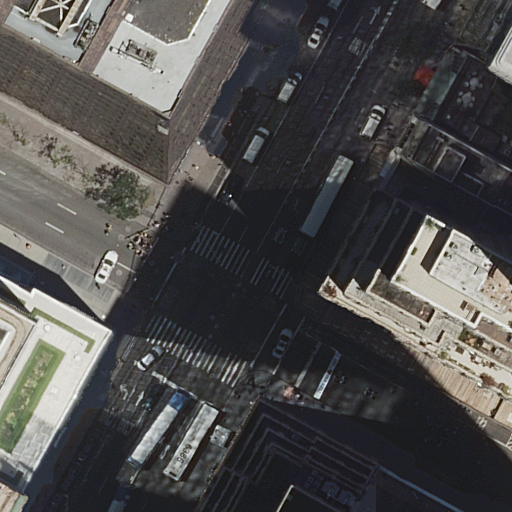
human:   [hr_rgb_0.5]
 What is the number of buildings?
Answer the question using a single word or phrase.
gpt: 10

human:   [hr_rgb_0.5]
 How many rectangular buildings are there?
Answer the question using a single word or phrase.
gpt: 6

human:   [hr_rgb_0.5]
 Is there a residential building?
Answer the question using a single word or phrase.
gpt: yes

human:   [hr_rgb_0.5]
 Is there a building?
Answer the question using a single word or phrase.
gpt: yes

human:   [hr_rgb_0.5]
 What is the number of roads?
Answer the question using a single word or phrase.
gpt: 5

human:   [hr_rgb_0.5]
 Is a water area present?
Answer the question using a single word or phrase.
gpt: no

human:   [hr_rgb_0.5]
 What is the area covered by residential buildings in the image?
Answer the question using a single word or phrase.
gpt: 3439m2

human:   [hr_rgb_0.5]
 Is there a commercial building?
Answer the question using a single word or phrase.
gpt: yes

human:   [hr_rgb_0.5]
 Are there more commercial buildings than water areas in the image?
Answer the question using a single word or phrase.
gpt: yes

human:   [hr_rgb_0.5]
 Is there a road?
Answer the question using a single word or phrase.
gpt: yes

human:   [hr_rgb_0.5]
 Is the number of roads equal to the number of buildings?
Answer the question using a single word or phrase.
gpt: no

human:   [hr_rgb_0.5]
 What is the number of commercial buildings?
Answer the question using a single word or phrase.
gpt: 2

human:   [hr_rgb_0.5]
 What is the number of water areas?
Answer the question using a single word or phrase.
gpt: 0

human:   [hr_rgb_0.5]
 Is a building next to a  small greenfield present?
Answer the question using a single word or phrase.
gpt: no

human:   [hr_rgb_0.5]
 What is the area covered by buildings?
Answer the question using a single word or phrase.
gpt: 5673m2

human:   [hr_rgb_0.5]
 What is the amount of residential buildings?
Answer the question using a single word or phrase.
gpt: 8

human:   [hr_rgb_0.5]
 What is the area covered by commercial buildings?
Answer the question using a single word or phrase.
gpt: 2234m2

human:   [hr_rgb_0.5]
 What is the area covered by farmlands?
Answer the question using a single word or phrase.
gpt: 0m2

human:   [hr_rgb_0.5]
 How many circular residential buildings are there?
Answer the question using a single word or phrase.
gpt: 0

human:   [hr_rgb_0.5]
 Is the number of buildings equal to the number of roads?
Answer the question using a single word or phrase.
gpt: no

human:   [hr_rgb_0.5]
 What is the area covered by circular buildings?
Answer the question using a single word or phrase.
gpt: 0m2

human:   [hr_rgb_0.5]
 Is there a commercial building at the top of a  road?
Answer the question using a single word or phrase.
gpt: yes

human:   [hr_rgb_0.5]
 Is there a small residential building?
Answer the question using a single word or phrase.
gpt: yes

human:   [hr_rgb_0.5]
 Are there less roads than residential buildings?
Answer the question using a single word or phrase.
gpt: yes

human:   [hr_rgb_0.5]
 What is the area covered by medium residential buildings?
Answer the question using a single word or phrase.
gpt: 728m2

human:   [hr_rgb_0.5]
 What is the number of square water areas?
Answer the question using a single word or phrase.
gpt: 0

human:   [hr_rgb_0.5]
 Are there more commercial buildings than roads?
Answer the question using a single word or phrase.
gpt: no

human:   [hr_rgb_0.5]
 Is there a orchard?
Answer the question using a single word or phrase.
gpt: no

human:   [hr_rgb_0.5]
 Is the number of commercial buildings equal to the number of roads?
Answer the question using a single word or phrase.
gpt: no

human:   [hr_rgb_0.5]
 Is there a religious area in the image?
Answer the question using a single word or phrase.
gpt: no

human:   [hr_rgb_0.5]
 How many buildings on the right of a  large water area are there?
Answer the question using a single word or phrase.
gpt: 0

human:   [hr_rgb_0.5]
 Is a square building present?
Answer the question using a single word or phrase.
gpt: no

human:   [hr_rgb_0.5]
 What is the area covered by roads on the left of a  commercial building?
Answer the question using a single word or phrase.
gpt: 0m2

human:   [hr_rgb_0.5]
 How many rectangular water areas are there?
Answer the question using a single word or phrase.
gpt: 0

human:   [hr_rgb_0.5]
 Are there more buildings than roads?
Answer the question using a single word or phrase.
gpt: yes

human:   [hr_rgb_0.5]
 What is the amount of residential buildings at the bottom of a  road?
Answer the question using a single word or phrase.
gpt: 6

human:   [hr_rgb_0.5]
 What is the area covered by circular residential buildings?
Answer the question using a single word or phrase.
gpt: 0m2

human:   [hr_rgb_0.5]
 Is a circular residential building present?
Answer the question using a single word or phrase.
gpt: no

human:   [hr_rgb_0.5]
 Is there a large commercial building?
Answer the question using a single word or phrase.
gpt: yes

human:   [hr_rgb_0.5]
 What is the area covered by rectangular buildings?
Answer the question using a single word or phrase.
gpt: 2628m2

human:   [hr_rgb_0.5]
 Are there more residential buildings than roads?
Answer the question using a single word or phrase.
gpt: yes

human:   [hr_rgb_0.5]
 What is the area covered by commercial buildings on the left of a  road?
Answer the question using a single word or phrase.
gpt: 2214m2

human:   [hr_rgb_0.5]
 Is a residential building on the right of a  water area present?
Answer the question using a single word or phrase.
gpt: no

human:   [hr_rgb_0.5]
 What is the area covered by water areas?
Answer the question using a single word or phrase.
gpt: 0m2

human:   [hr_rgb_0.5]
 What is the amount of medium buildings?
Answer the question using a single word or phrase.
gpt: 2

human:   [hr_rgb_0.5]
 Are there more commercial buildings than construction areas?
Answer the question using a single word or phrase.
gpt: yes

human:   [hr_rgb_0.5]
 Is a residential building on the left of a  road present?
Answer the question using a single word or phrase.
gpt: yes

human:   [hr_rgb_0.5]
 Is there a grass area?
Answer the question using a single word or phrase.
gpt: no

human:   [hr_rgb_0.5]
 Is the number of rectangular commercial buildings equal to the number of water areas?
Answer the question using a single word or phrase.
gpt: no

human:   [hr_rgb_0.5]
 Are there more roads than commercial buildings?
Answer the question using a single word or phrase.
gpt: yes

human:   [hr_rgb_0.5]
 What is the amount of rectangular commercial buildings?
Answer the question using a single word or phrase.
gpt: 2

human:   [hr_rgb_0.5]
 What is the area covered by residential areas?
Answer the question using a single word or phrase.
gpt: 0m2

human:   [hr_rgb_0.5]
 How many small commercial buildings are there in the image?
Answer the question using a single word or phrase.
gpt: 1

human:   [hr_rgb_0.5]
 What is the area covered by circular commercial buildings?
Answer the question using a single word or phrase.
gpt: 0m2

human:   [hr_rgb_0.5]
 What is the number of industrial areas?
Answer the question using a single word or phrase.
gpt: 0

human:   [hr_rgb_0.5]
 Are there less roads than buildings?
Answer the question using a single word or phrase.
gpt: yes

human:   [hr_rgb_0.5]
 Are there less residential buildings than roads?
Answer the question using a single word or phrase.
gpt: no

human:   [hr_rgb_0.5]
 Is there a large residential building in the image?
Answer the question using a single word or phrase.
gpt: yes

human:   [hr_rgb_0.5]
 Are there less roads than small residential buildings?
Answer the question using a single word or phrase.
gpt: no

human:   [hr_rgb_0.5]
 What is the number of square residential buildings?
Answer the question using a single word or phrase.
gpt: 0

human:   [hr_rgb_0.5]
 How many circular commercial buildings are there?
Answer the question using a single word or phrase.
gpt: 0

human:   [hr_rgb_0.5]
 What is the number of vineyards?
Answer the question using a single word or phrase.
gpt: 0

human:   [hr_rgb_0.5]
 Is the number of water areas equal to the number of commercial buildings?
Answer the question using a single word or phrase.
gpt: no

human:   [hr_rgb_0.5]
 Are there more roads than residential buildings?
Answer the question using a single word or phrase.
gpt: no